Field crop: tomato
Growth stage: 1
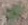
Species: solanum